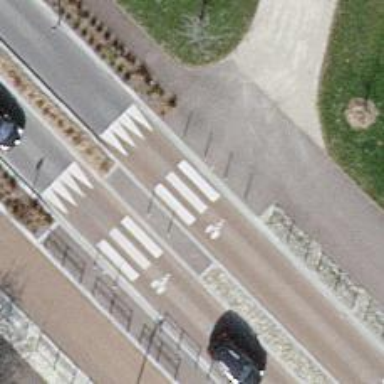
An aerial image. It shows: Tertiary road with asphalt surface featuring traffic-calming hump.